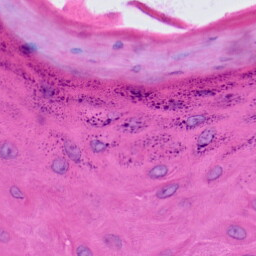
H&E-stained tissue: Skin